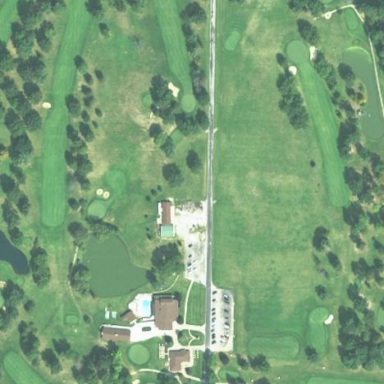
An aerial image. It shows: Golf course.